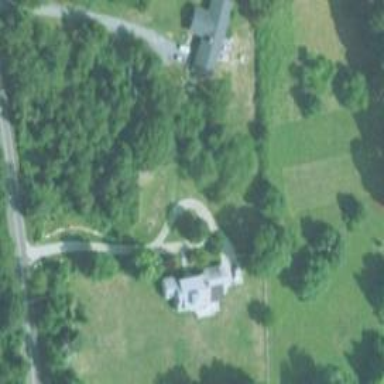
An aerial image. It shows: Driveway.